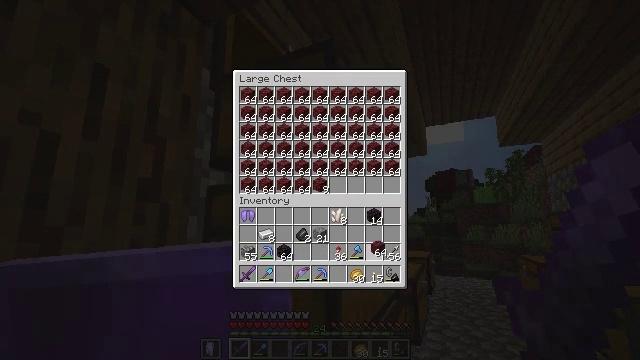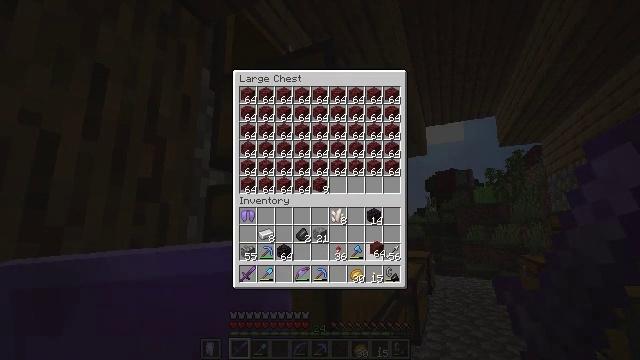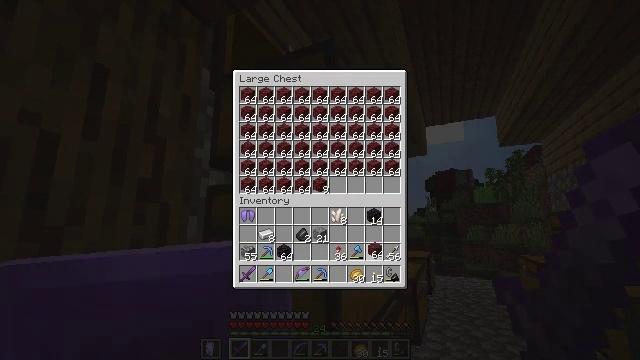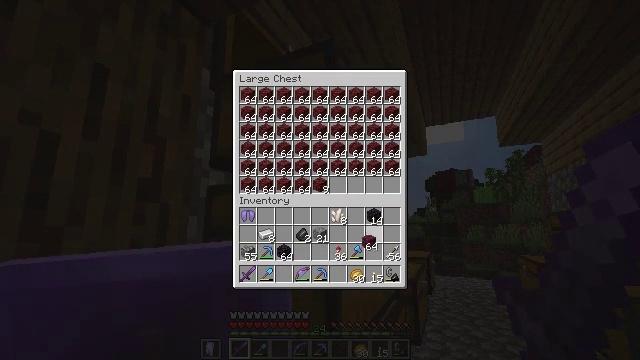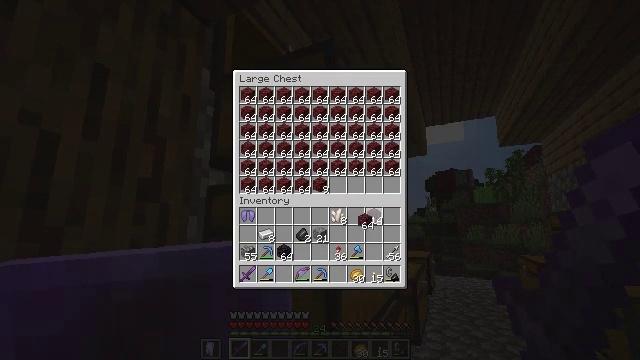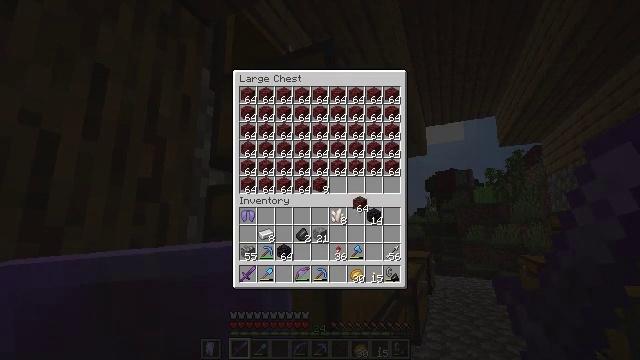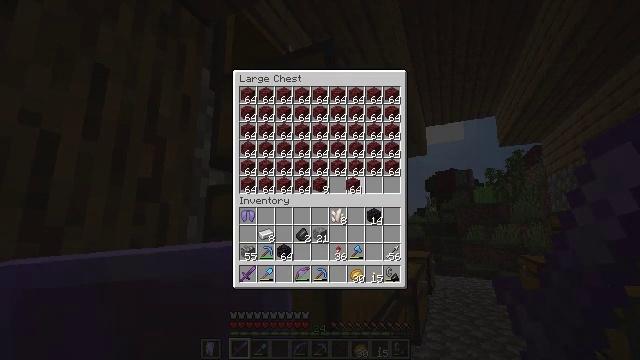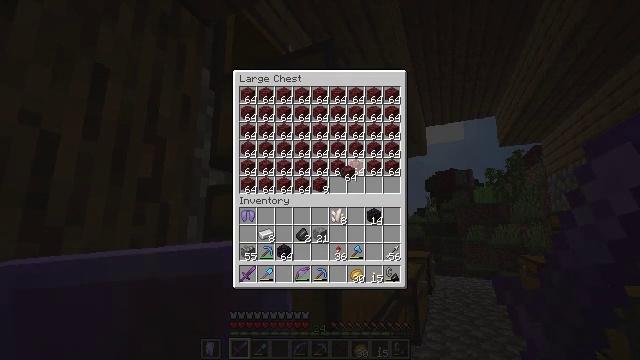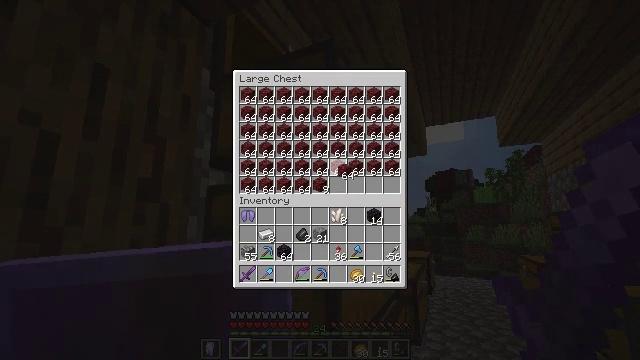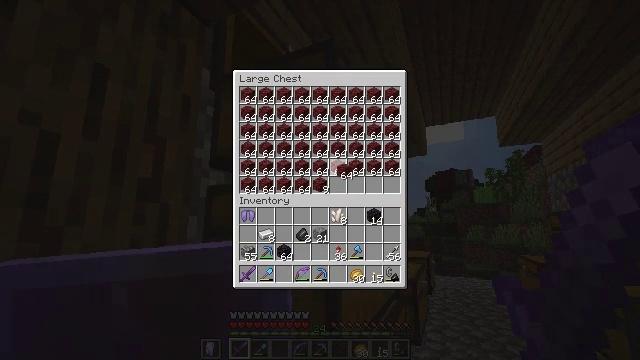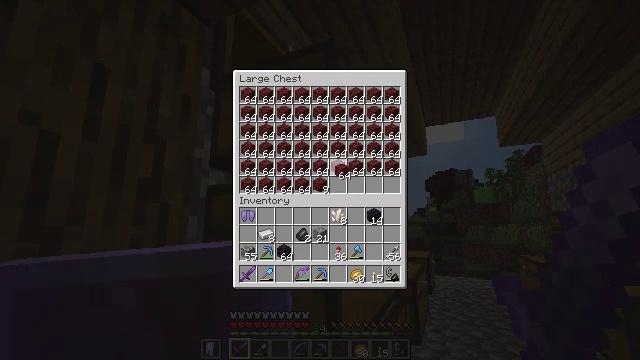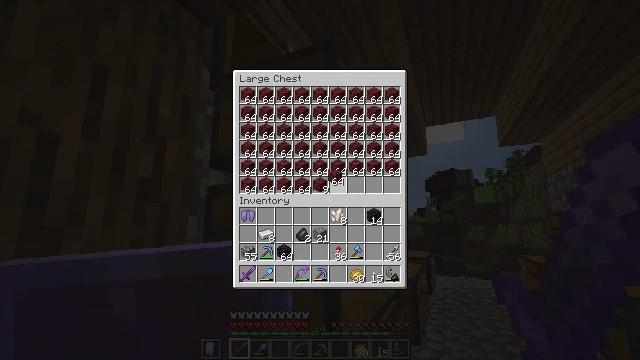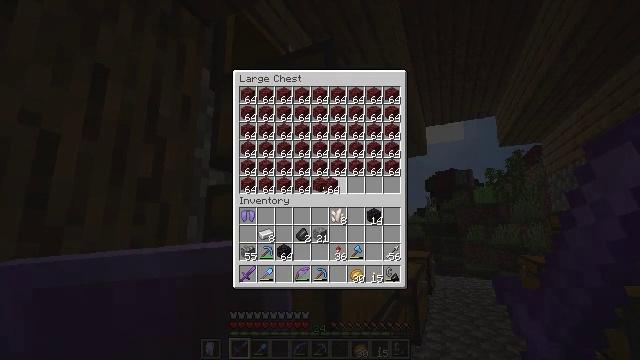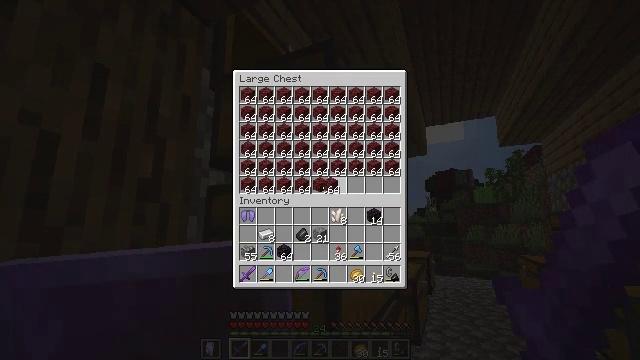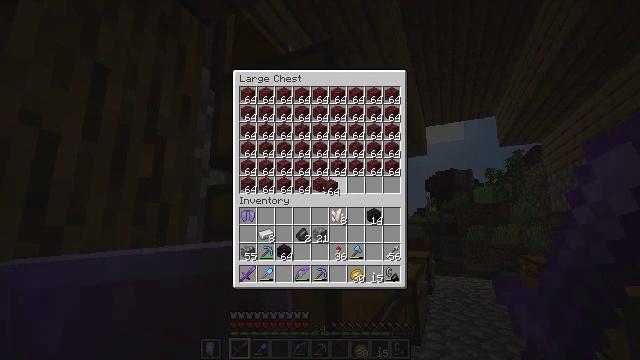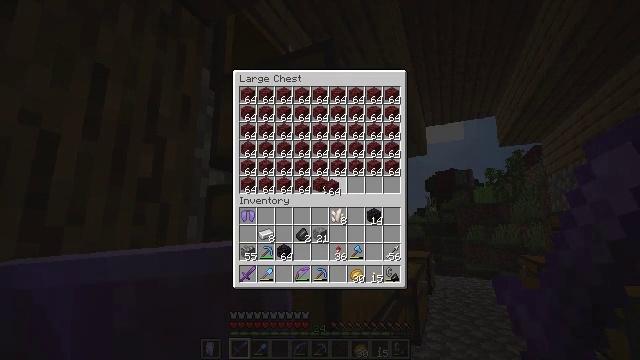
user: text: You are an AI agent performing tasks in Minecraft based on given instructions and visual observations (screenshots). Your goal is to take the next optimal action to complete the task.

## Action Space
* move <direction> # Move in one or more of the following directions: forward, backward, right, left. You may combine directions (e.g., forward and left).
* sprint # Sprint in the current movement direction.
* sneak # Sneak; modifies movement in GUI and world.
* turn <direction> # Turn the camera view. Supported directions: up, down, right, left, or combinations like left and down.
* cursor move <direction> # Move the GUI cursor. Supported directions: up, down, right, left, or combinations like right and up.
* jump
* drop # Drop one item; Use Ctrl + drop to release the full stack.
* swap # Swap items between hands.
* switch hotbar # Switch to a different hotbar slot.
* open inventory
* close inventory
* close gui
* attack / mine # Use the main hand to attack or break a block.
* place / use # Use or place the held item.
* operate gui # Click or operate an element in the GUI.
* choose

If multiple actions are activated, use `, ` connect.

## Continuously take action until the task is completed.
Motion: motion action
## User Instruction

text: Refine ancient debris to craft netherite scrap.
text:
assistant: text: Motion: sprint
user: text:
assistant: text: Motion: sneak
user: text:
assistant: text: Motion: sprint, cursor move up
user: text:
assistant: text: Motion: sprint, cursor move up
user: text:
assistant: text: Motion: cursor move up
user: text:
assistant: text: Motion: cursor move left and up
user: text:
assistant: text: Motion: cursor move up
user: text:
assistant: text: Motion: no_op
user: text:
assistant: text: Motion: no_op
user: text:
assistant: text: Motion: no_op
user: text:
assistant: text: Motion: cursor move left
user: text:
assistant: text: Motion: cursor move down
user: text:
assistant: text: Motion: no_op
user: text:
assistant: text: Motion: no_op
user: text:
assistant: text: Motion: operate gui
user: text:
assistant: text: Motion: operate gui
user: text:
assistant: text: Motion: operate gui
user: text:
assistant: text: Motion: no_op
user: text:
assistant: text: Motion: no_op
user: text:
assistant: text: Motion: no_op
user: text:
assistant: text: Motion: no_op
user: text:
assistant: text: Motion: no_op
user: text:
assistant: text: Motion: no_op
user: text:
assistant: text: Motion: cursor move right
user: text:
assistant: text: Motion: no_op
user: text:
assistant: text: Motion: no_op
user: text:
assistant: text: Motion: no_op
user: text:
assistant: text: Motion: no_op
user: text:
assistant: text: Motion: no_op
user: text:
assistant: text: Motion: no_op